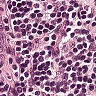
Metastatic tissue present: no